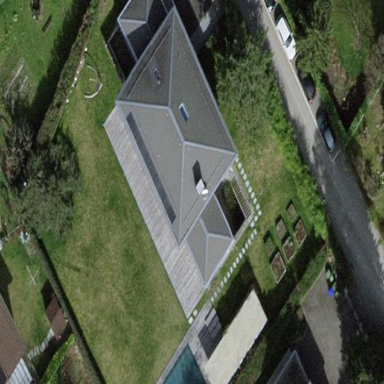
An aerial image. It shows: Garden surrounded by fence.